Question: I have the following Adobe Flash (ActionScript 3.0) movie:

When a button is pressed I want to play frame 17 to 24, and after this, I want to go back and play frame 10 to 16 in the same animation. I've tried something like this but unfortunately doesn't works:
'''
button.addEventListener(MouseEvent.CLICK, buttonClick);
function buttonClick(event:MouseEvent):void{
gotoAndPlay(17);
gotoAndPlay(10);
}
'''
In other short words: after 'gotoAndPlay(17);' I want to 'gotoAndPlay(10);'
Thanks for your attention!
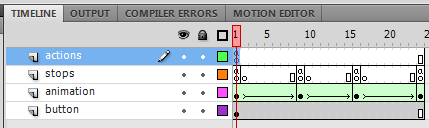
Answer: Try this:
'''
stop();
// Properties.
var queue:Array = [];
var currentBlock:Point;
// Queue a section of timeline to play.
function queueBlock(start:int, end:int):void
{
queue.push(new Point(start, end));
}
addEventListener(Event.ENTER_FRAME, enterFrame);
function enterFrame(e:Event):void
{
if(!currentBlock)
{
if(queue.length > 0)
{
// Select and remove first block to play.
currentBlock = queue[0];
queue.splice(0, 1);
gotoAndPlay(currentBlock.x);
}
}
else
{
play();
if(currentBlock.y == currentFrame)
{
// Got to the end of the block, end it.
currentBlock = null;
stop();
}
}
}
'''
Which will let you do this:
'''
// Demo:
queueBlock(17, 24);
queueBlock(10, 16);
'''